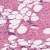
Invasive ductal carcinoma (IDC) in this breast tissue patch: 0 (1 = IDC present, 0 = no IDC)